Question: I have a Windows project in Visual Studio 2010 in which I store all images in the project's resource file that Visual Studio created for me. However, it's getting cluttered and I'd like to separate images into multiple resource files if possible. I created a new resource file, but Visual Studio doesn't recognize it when I go to the form designer and try to change an image. The only file that comes up under the Project resource files available are MyProject\Resources.resx. The one that I just created isn't there.
Any idea why it doesn't show up? I tried putting the resource under the My.Resources namespace as well as change the namespace and I also made it public. It still doesn't show up.

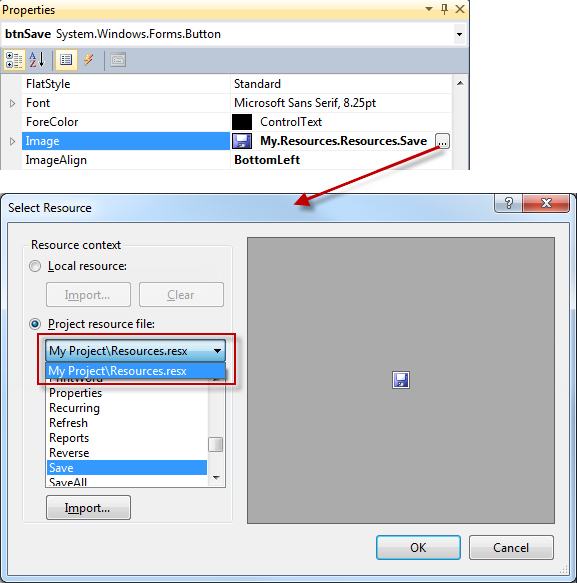
Answer: A project only has a single default resource file. You can add additional non-default resource files to the project at any time. Additional resources files will NOT be placed in the "My Project" folder. They will simply be added to the project like other files are.
You can refer to these new resources the same way you refer to others. Instead of accessing the resources through "My.Resources.", you will find the other resource files under "My.Resources.[Resource File Name]".
A resource file needs to be in the root of your project if you want to reference it from a PictureBox control.
I hope this helps you.